Field crop: maize
Growth stage: 2
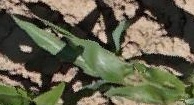
Species: maize